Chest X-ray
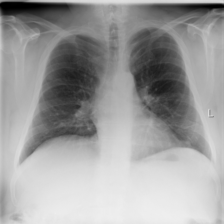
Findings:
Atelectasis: negative
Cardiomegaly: negative
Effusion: negative
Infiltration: negative
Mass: negative
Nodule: negative
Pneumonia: negative
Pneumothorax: negative
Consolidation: negative
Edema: negative
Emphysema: negative
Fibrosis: negative
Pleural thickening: negative
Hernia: negative